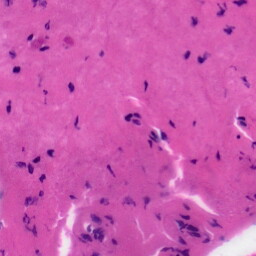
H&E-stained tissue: Tonsil